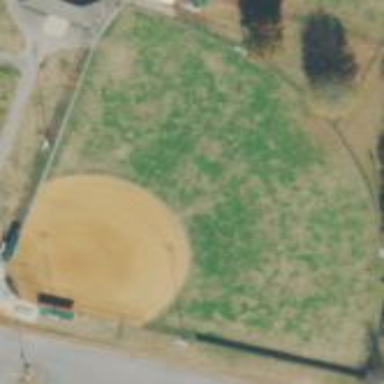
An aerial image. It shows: Baseball pitch for leisure land activities.